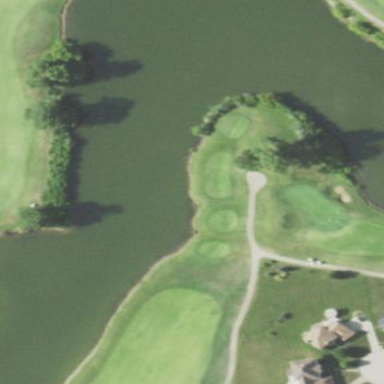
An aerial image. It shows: Picturesque scene of golf course with lateral water hazard.